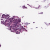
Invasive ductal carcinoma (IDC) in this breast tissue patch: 1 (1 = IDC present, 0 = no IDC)